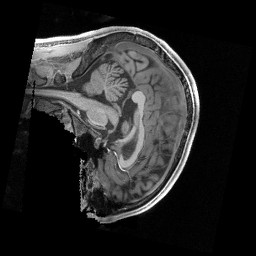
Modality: T1w
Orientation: sagittal
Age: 19
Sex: male
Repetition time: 2.4 s
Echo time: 0.00222 s